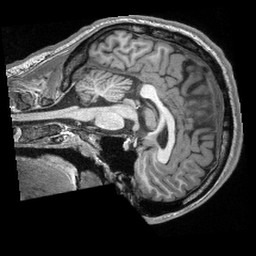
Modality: T1w
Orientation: sagittal
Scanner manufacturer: siemens
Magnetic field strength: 3 T
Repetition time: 2.3 s
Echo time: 0.00308 s